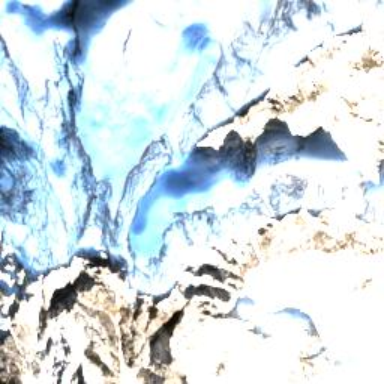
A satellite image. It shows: Majestic glacier in the distance.